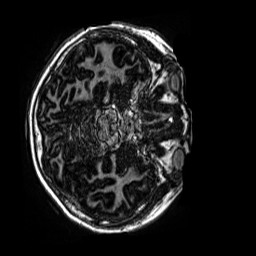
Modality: MP2RAGE
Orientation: axial
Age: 13
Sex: female
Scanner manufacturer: siemens
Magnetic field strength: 3 T
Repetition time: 4 s
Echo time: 0.00299 s